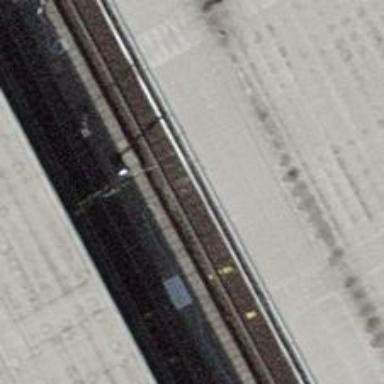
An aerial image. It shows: Railway signal supported by catenary mast.